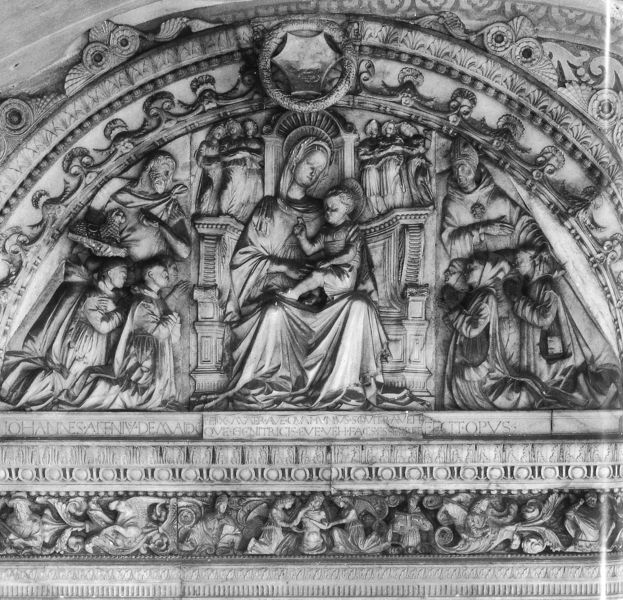
Titel: Thronende Madonna mit Kind
Künstler: Amadeo
Standort: Pavia, Certosa di Pavia (EU - I)
Schlagwörter: mann, frau, männer, säule, muster, ornament, falten, johannes, rahmen, stein, kirche, gewand, kind, gotik, krone, engel, relief, sitz, bogen, baby, bischof, könig, thron, inschrift, dekor, ornamente, fotografie, stern, trohn, beten, gebet, fries, portal, schein, heiligenschein, nimbus, christus, jesus, mittelalter, betende, mitra, könige, heilige, taufe, ornamentik, maria, madonna, anbetung, hirten, josef, tympanon, hochrelief, jesuskind, stifter, mandorla, kirchenportal, christuskind, thronende maria, schwarz-weiß-fotografie, podesta